Aerial crown-view tile of a tropical tree (Barro Colorado Island, Panama), acquired 20250818:
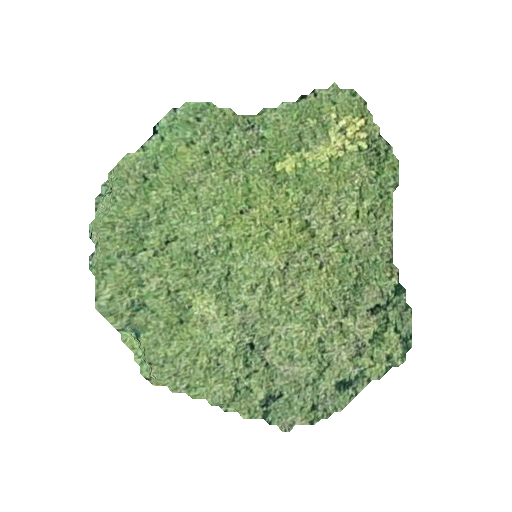
Species: Prioria copaifera
GBIF accepted scientific name: Prioria copaifera
Crown area: 119.377 m²